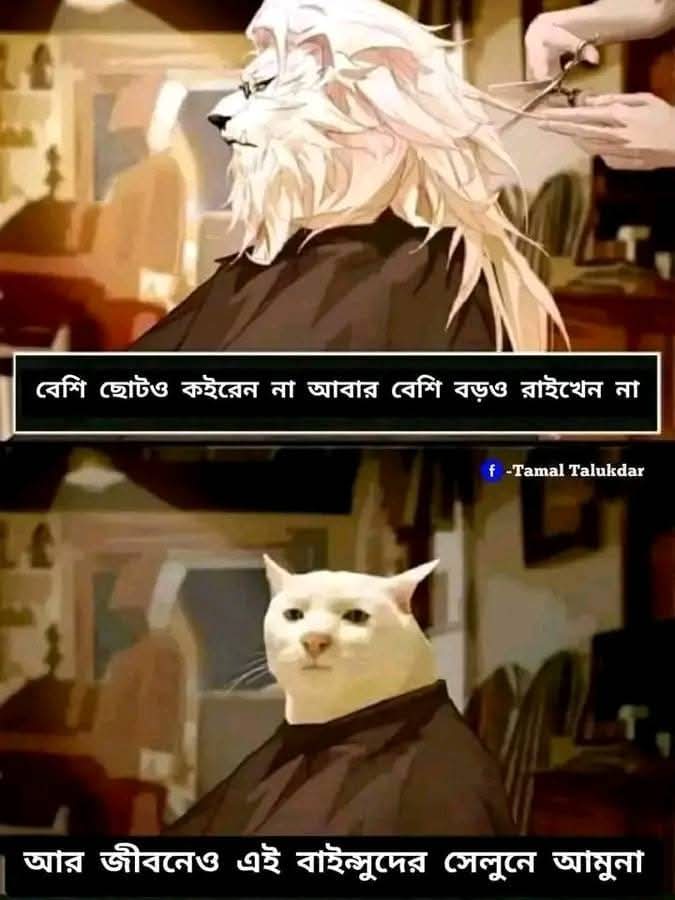
Text: বেশি ছোটও কইরেন না আবার বেশি বড়ও রাইখেন না
| আর জীবনেও এই বাইন্সুদের সেলুনে আমুনা
Label: Non Hate